Question: I want to develop a memory game; there will be 4x5 images in a grid. Let me show you an image.

But I need little bit animation. here I found a tutorial <URL>. I want this type animation.
But somehow I can't get how I can make it in a GridView.
Any kind of help are appreciated.
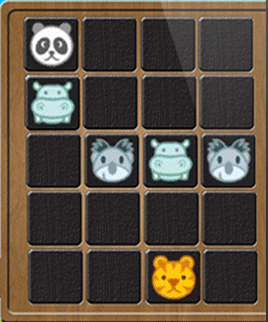
Answer: When using a 'GridView', the clicked View is provided in the 'onItemClick()' callback.
Eg:
'''
// mGridView is your GridView
mGridView.setOnItemClickListener(new OnItemClickListener() {
@Override
public void onItemClick(AdapterView<?> parent, View v, int position,
long id) {
// The View clicked on is v. Here you can call v.startAnimation();
}
});
'''
In order to achieve the 'Flip3dAnimation', linked to in your question, you must first implement the 'FrameLayout', described there, as your 'GridView' items.